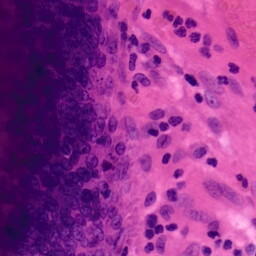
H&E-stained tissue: Colon